Question: I'm trying to create a book reading application on IOS/Xcode4.6 and I created a UIPageViewController. The application is for iPads and it'll always be on landscape mode, so I'm displaying two UIViewControllers at once.
all working fine, but i need to reduce the size of the book as it takes the full screen to display the pages. When i try to resize the view, the content of the UIViewControllers represented as book pages goes out of the book.
This is what i need the interface to look like. Please help.
thanks in advance.

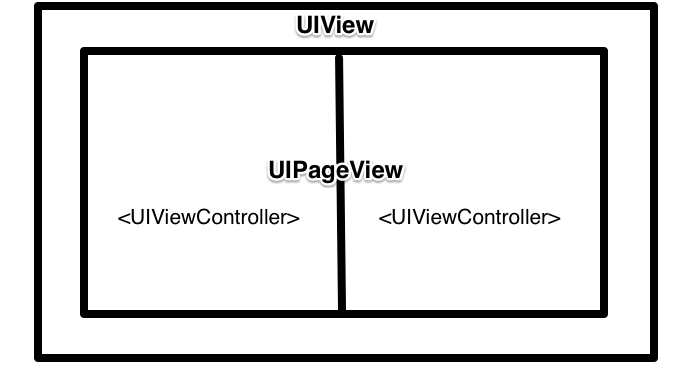
Answer: Phew, found the solution after few search cycles. It may not be the best way of doing it but then here's what I did, pretty simple.
I set my pages' (UIViewControllers) view with an autoresizing mask inside init;
'''
- (id)initWithNibName:(NSString *)nibNameOrNil bundle:(NSBundle *)nibBundleOrNil
{
self = [super initWithNibName:nibNameOrNil bundle:nibBundleOrNil];
if (self) {
self.view.autoresizingMask = UIViewAutoresizingFlexibleWidth|UIViewAutoresizingFlexibleHeight;
}
return self;
}
'''